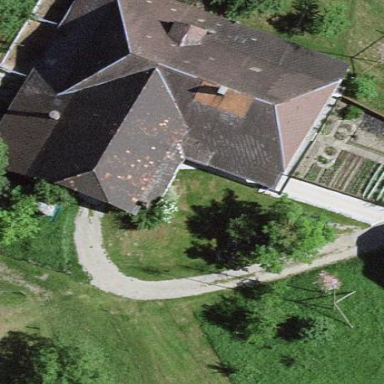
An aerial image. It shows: Farm building.